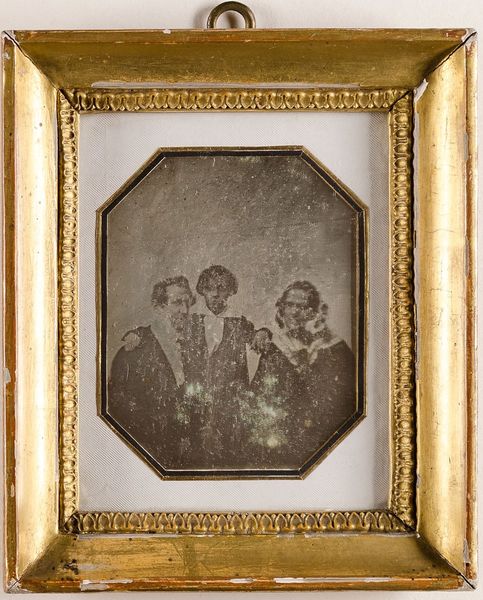
Titel: Der Optiker Andres Krüß mit seiner Frau Mary Ann, geb. Gabory und dem Sohn William Andres 6. Mai 1842
Künstler: Andres Krüß
Standort: Hamburg
Institution: Museum für Kunst und Gewerbe Hamburg
Schlagwörter: mann, frau, gruppenportrait, figur, mutter, vater, person, junge, foto, fotografie, photographie, photo, gerahmt, sohn, lichtbild, daguerreotypie, historische, bildwerke, angewandte und bildende kunst, hessische systematik, persönlichkeit, porträtfotografie, porträtphotographie, gruppenporträt